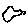
Label: bird